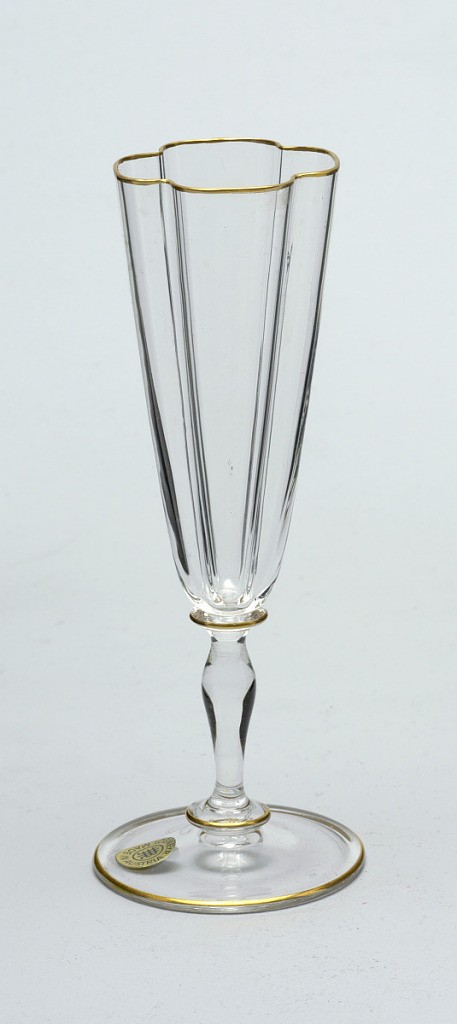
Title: No. 126
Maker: Ludwig Lobmeyr, Austrian, 1829 - 1917
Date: ca. 1870
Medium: Mouth-blown crystal, hand-painted gold
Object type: Champagne flute
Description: Mouth-blown crystal champagne flute, hand-painted with gold rims.